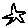
Label: star